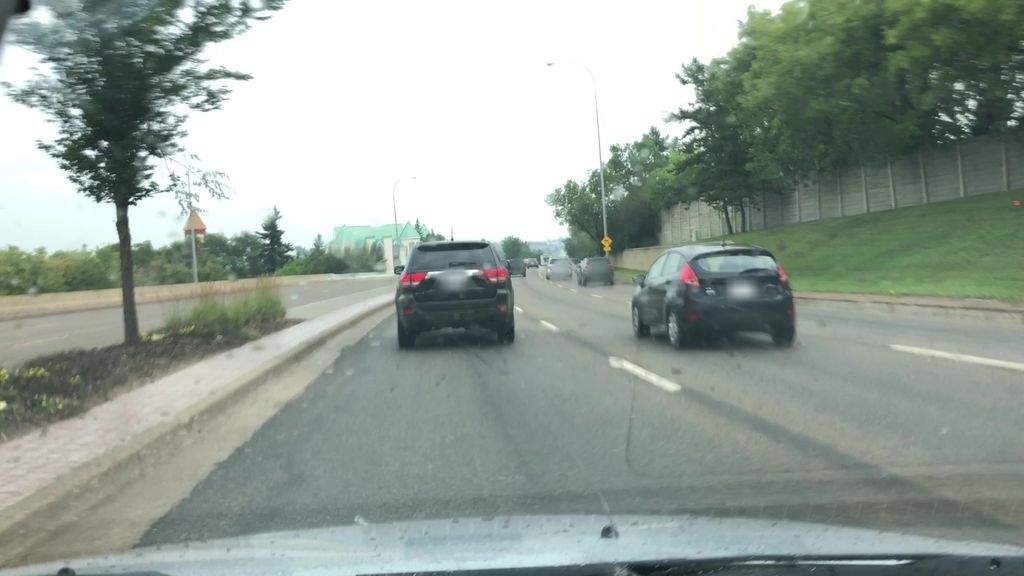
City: edmonton